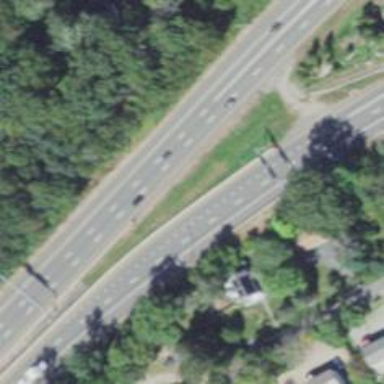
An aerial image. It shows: Motorway junction.